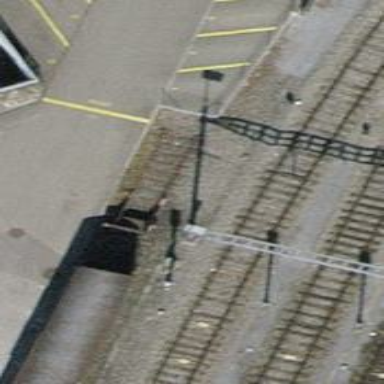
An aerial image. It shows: Railway buffer stop.